Question: When I set the custom font for the segmented control then it changes the vertical text alignment. I am using below code to set the font .
'''
// I dont think these lines are creating any issue but just wanted to paste all the code
self.segmentType.layer.borderColor = navigationTintColor.CGColor;
self.segmentType.layer.cornerRadius = 0.0;
self.segmentType.layer.borderWidth = 1.5;
// These are the lines that are changing the text alignment
UIFont *font = [UIFont fontWithName:ftHelveticaNeueLTPro_Th size:13.5];
NSDictionary *attributes = [NSDictionary dictionaryWithObject:font
forKey:UITextAttributeFont];
[self.segmentType setTitleTextAttributes:attributes
forState:UIControlStateNormal];
'''
Here is the screenshot of whats is happening . If you observer, the text is not vertically centre aligned .

Please help me . Thank you in advance !!
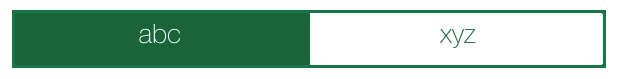
Answer: The below code suggested by @Emmanuel works perfectly fine. You can change the vertical offset to align the text vertically at the center .
'''
[self.segmentType setContentPositionAdjustment:UIOffsetMake(0, 2) forSegmentType:UISegmentedControlSegmentAny barMetrics:UIBarMetricsDefault];
'''